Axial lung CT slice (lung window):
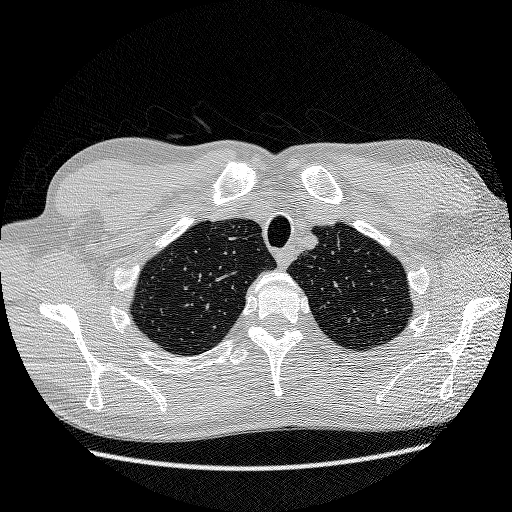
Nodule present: no